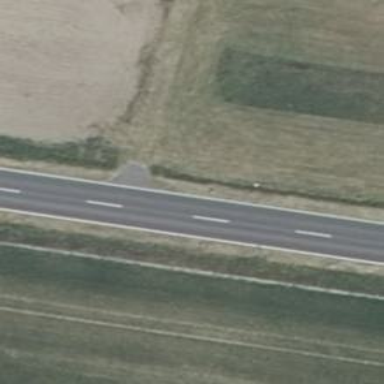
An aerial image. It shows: Secondary road with asphalt surface.